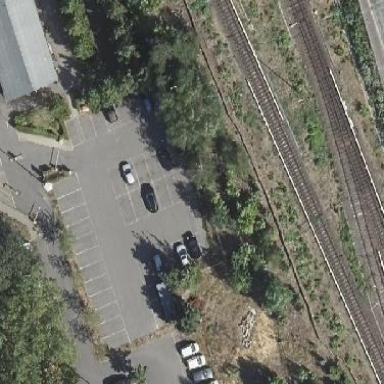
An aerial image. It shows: Parking available on the street side.